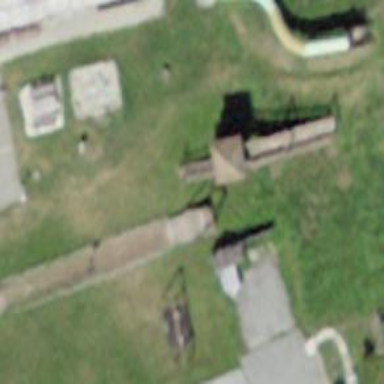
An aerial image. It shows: Playground structure themed like castle.